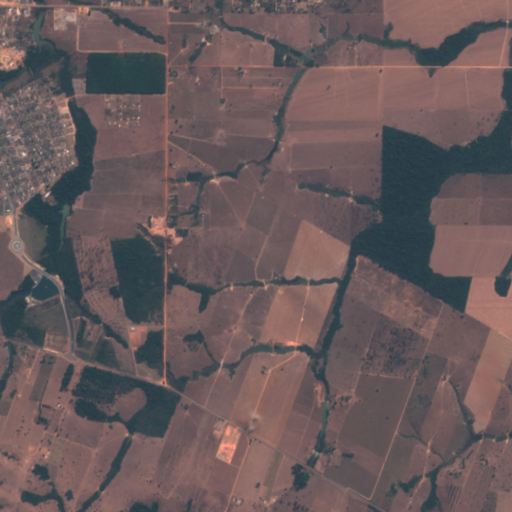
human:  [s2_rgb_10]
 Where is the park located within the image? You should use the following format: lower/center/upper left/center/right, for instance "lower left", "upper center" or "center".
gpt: The park is located in the upper left of the image.
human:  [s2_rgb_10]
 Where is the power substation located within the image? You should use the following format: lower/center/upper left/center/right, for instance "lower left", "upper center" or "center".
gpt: The power substation is located in the upper left of the image.
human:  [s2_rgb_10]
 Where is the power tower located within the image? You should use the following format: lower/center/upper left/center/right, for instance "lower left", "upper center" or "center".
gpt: The power tower is located in the upper of the image.
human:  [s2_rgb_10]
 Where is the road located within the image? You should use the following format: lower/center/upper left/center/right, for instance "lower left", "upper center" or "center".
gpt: There is no road in the image.